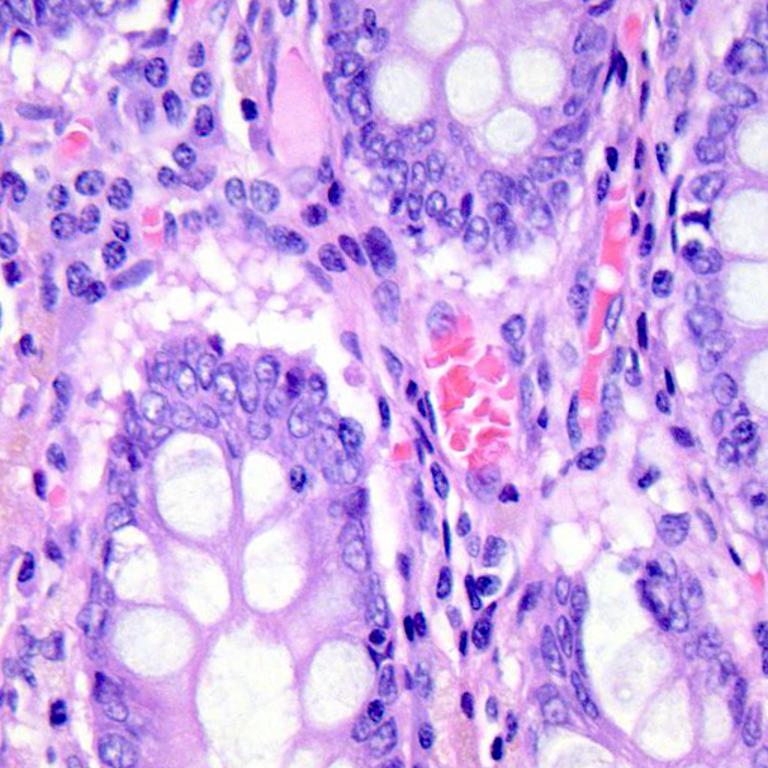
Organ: colon
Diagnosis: benign